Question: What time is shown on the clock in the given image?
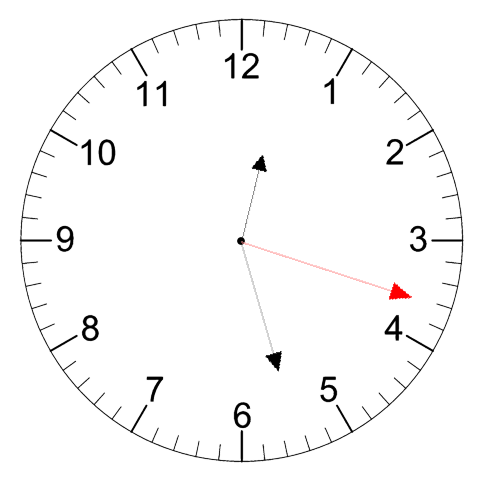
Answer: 12:27:18